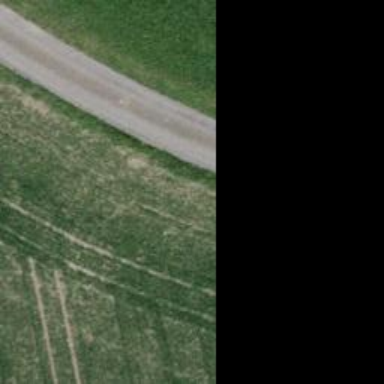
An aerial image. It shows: Well-maintained track road with grade 1 tracktype.